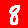
Digit: 8